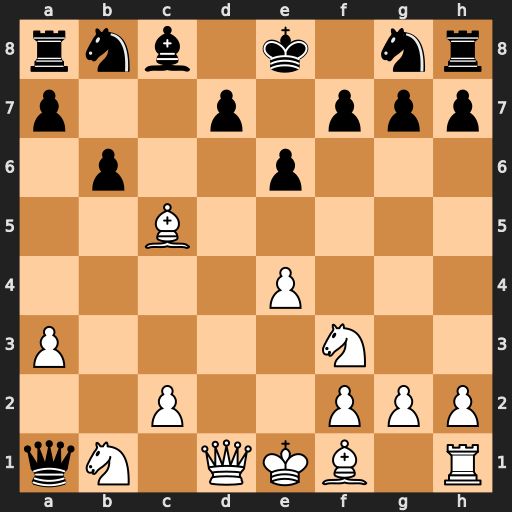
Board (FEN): rnb1k1nr/p2p1ppp/1p2p3/2B5/4P3/P4N2/2P2PPP/qN1QKB1R
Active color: w
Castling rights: Kkq
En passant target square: -
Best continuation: Bd4 Qxb1 Qxb1